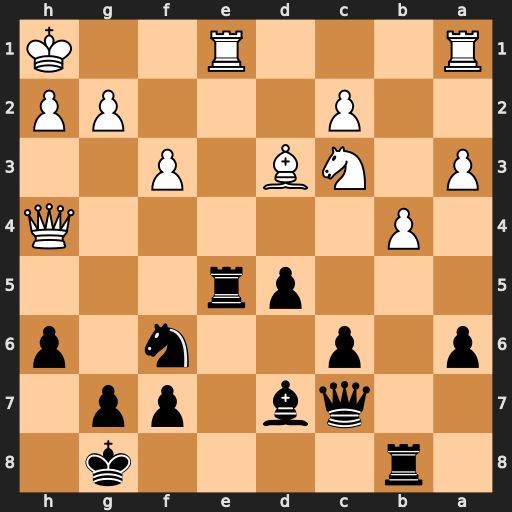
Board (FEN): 1r4k1/2qb1pp1/p1p2n1p/3pr3/1P5Q/P1NB1P2/2P3PP/R3R2K
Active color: b
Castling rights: -
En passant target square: -
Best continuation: Rh5 Qxh5 Nxh5